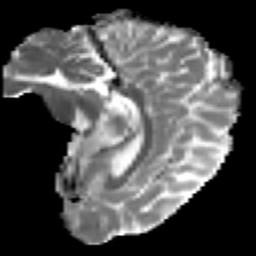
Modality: MD
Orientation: sagittal
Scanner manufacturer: ge
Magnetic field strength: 3 T
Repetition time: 7.98 s
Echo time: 0.0701 s